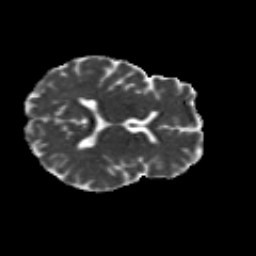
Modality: MD
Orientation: axial
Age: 29
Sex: female
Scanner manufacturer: siemens
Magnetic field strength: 3 T
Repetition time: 8.8 s
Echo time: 0.085 s